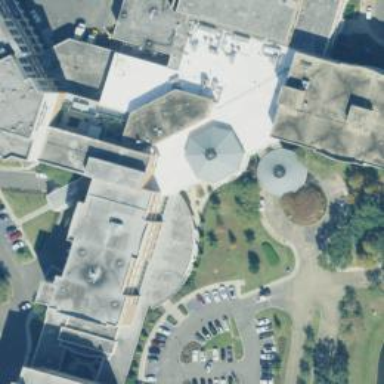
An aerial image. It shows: Hospital building.